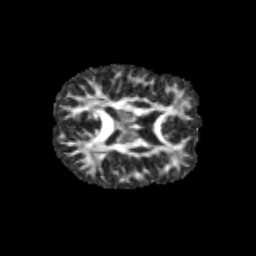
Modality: FA
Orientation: axial
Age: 12
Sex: female
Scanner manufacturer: siemens
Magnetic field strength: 3 T
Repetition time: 3.8 s
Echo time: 0.07 s